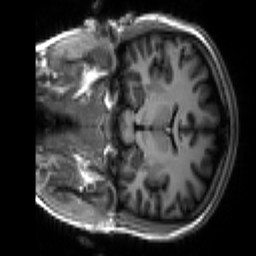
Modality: T1w
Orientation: coronal
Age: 19
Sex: female
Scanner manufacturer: siemens
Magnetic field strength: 3 T
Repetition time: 2.3 s
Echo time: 0.00266 s